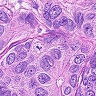
Metastatic tissue present: yes